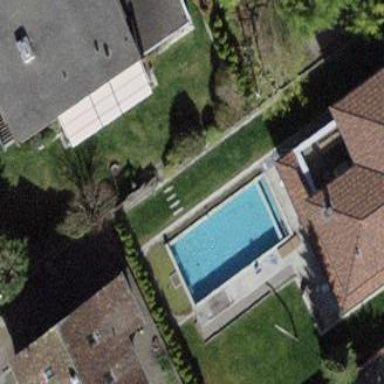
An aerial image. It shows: Swimming pool located in leisure land.